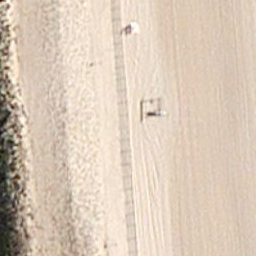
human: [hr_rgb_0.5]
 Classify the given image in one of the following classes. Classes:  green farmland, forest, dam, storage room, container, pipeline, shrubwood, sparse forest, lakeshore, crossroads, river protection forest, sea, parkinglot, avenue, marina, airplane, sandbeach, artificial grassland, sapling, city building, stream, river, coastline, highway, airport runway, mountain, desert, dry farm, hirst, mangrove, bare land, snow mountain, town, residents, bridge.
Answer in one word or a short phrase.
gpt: sandbeach